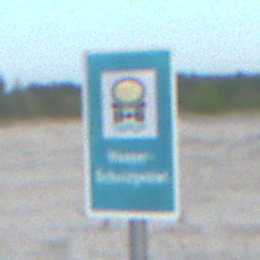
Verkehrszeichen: Wasserschutzgebiet
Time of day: SunriseSunset
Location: Outdoor (Beach)
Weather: PartlyCloudy
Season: NotSpecified
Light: Natural